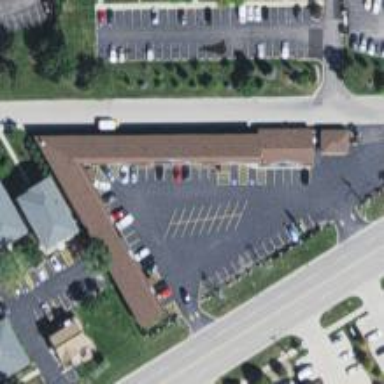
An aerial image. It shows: Motel building.